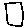
Label: square